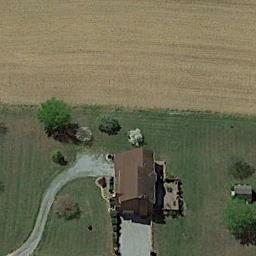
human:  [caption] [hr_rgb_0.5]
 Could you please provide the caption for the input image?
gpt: A  building in a sparse residential .

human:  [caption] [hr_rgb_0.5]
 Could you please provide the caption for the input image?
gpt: There are blocks of residential areas between the jungles .

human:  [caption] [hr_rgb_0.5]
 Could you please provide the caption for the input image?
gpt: The sparse residential is on the grass next to the bare land and a road .

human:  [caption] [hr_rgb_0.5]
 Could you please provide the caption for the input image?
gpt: In a sparse residential area there is an orange house with several green trees surrounded by meadows and farmland .

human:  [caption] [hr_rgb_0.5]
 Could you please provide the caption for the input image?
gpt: A sparse residential area with a brown building on the green meadow beside a yellow farmland .